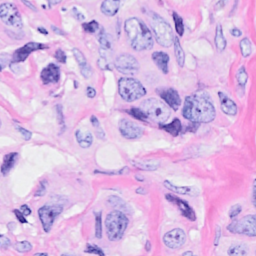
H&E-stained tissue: Breast